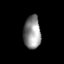
Tissue: lung
Cell type: Epithelial cells
Senescence score: 0.2268
Nuclear area (px): 553
Mean DAPI intensity: 142.121